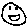
Label: smiley face